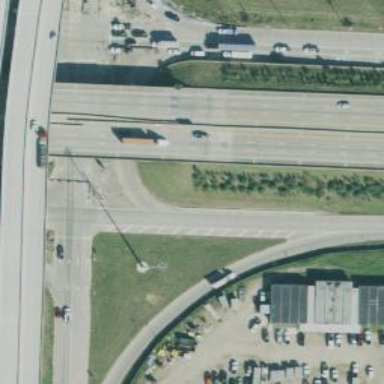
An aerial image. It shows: Secondary road with frontage road alongside.